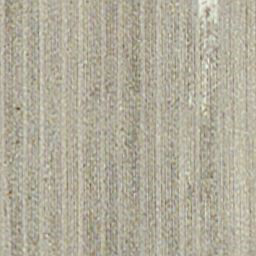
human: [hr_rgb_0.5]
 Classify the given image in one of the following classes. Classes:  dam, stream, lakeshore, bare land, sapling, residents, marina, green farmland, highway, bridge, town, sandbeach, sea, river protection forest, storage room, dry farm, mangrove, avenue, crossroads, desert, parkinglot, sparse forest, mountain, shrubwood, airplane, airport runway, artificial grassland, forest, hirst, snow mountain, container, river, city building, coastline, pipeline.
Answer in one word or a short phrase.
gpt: dry farm